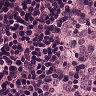
Metastatic tissue present: no